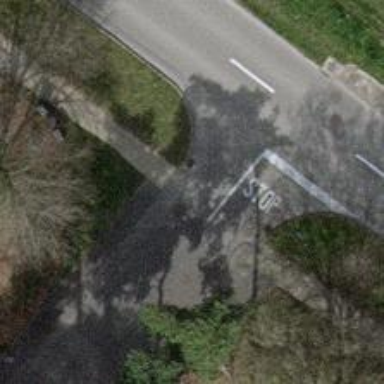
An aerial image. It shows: Pavement crossing with surface markings.